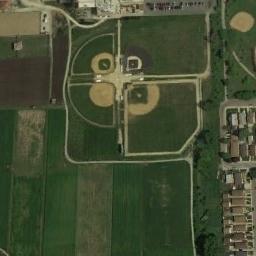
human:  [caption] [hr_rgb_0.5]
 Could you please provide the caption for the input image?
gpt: There are four baseball diamonds next to the farmland and some houses .

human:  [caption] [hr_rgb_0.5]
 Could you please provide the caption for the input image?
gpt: Four baseball diamonds of different sizes on the lawn and some houses beside .

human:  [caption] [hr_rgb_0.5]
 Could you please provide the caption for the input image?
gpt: There is a trail leading to this baseball field .

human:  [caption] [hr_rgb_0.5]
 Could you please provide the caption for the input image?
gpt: There are four baseball diamonds in the grass next to the houses and roads .

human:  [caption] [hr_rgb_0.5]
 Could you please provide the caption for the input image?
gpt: Many buildings of different colors and shapes are beside the four baseball diamonds .